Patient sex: M
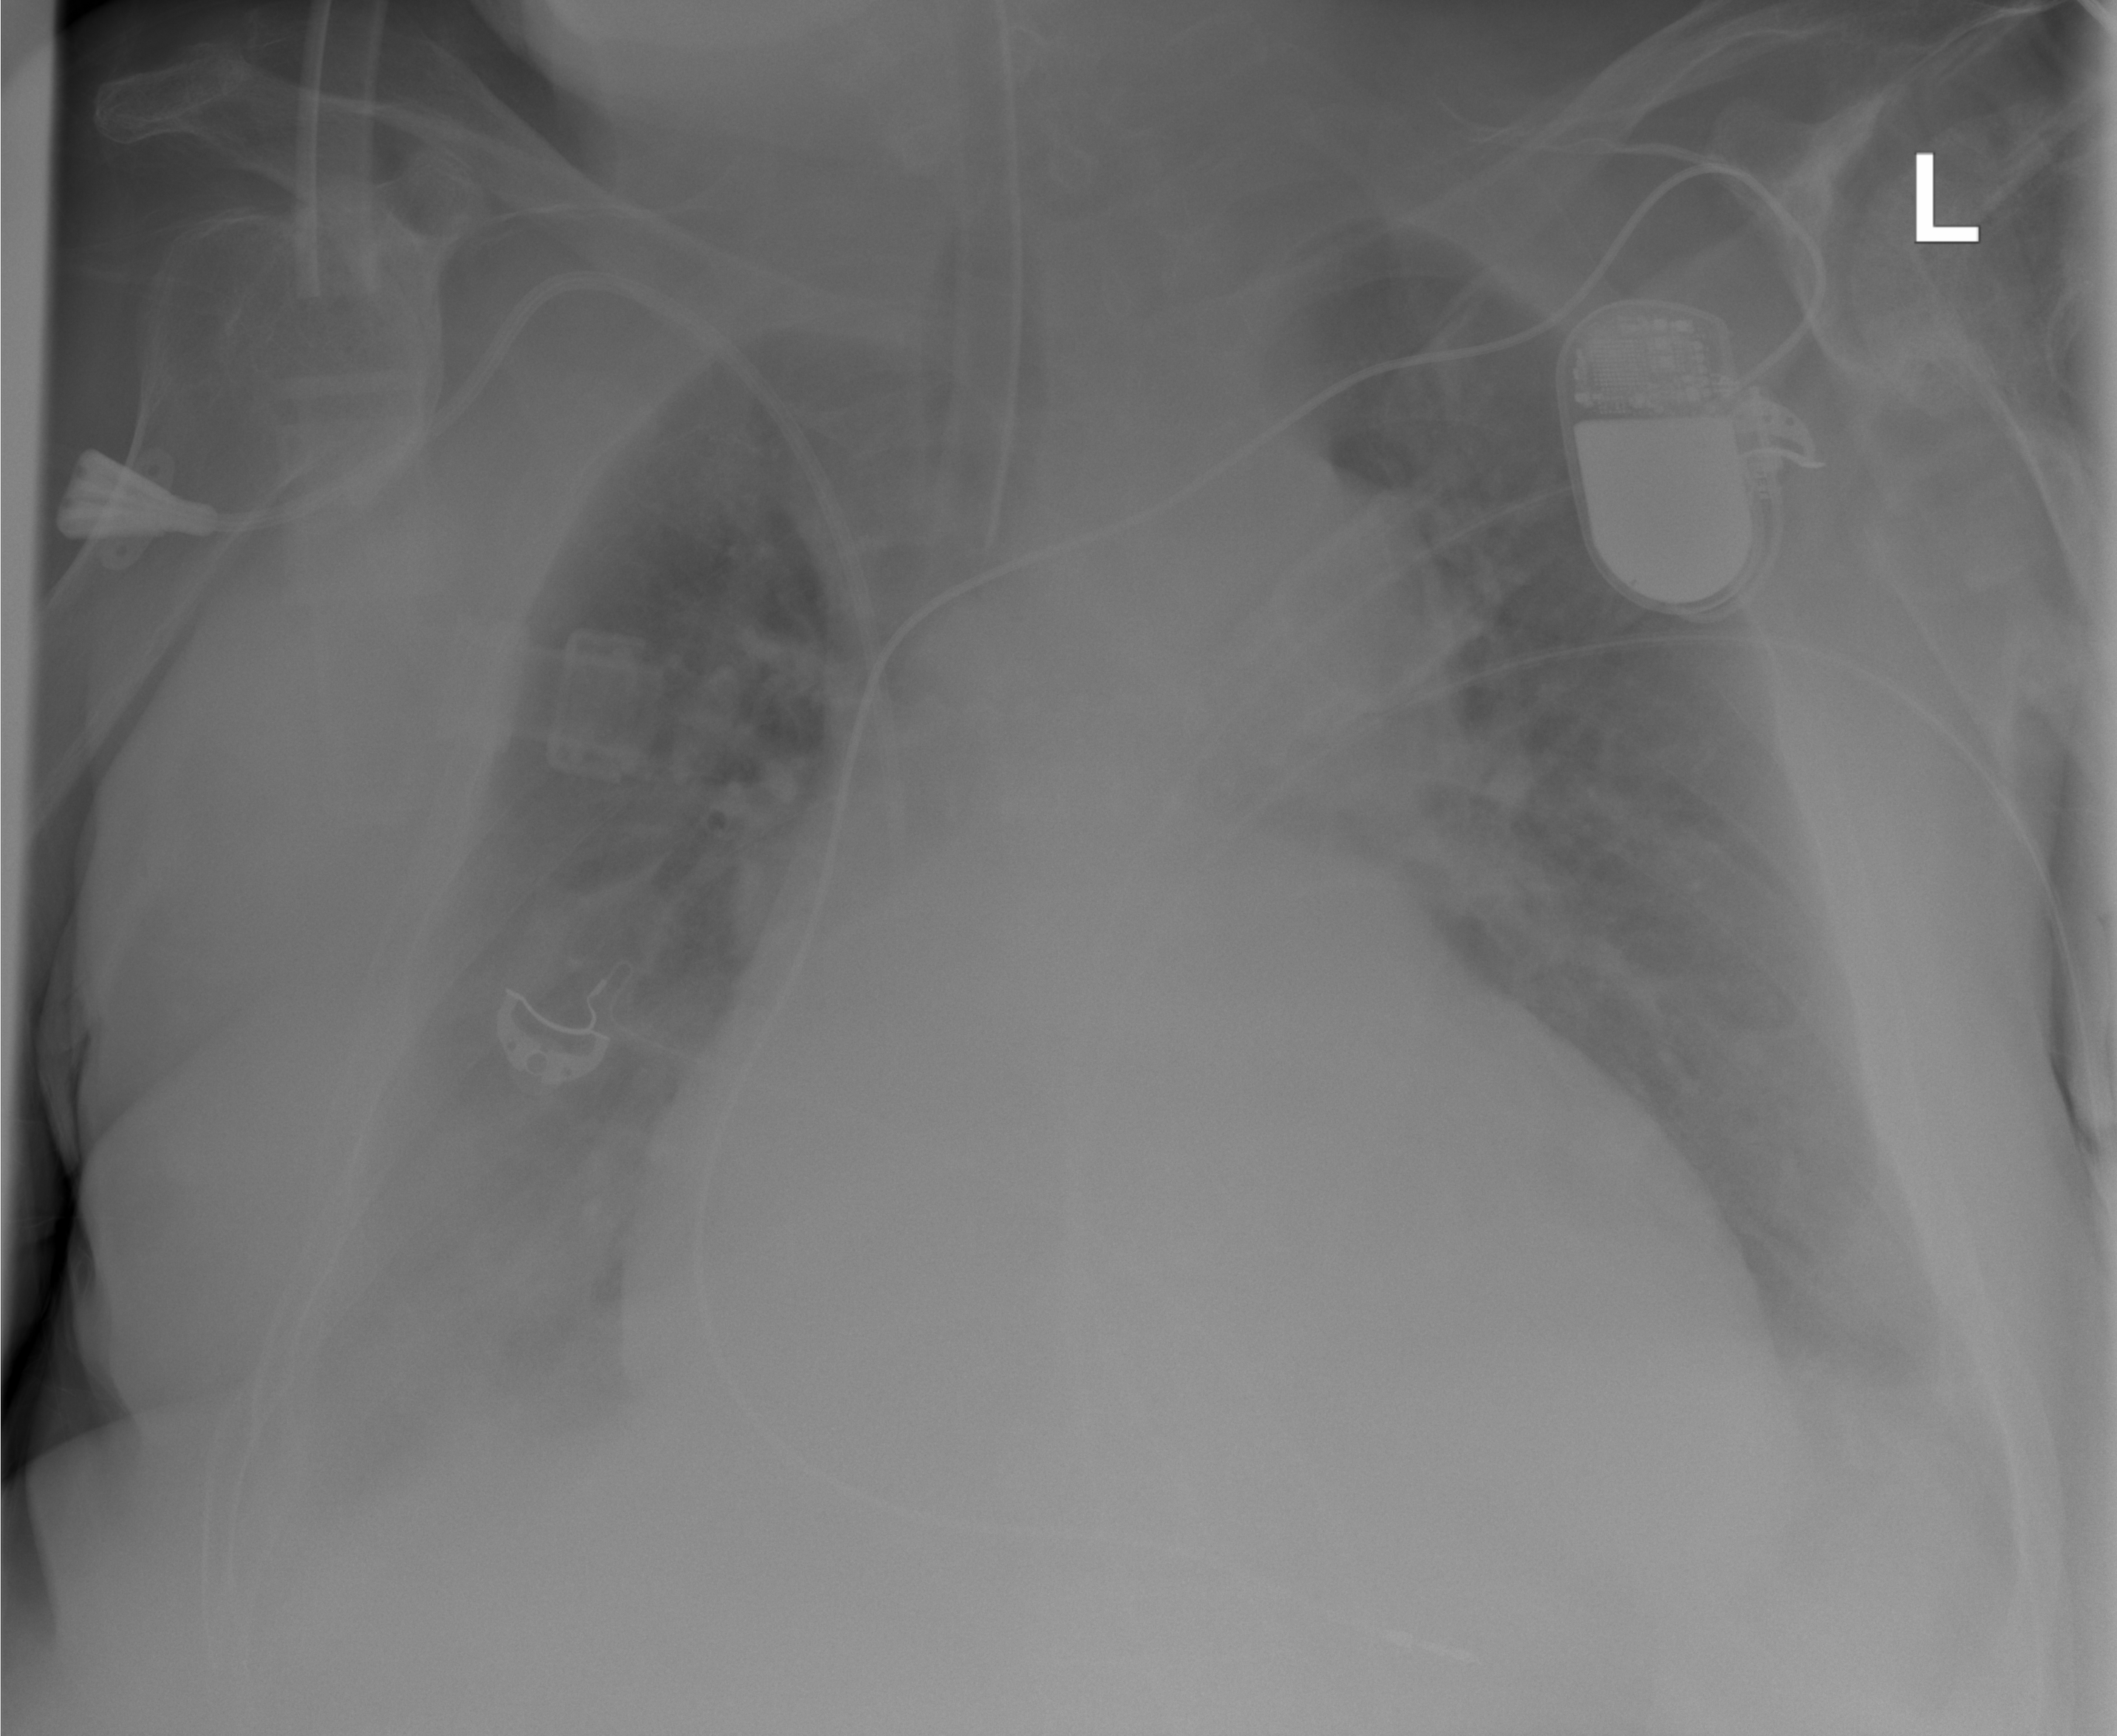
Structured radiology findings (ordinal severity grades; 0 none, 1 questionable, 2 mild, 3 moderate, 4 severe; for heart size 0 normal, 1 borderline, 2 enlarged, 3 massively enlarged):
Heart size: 3
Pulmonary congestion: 0
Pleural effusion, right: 2
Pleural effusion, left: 2
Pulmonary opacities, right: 0
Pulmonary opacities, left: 0
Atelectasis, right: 2
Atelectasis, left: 2